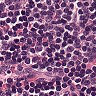
Metastatic tissue present: no